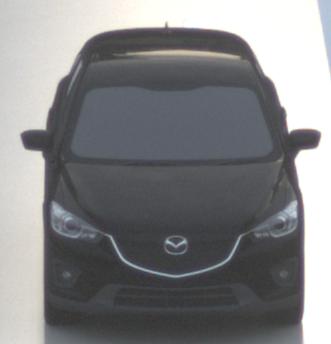
Make: Mazda
Model: CX-5 2.0 SKYACTIV-G 160
Detailed model: CX-5 (GH)
Model produced from: 2012/04
Model produced until: 2015/02
Doors: 5
Color: black
Road condition: wet road
Daytime: sunrise or sunset
Contrast: low contrast